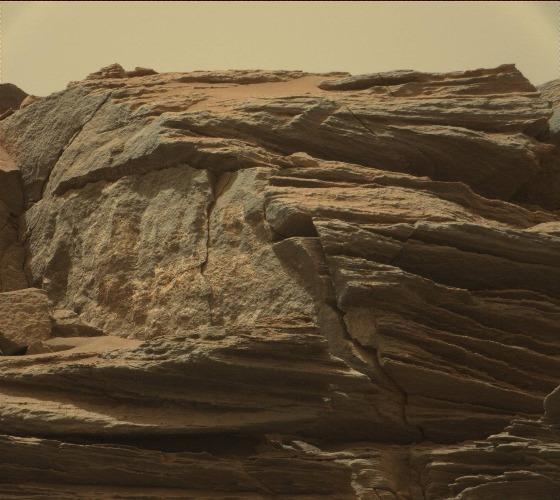
Terrain classes present: Bedrock, Rock, Shadow, Sky / Distant Mountains